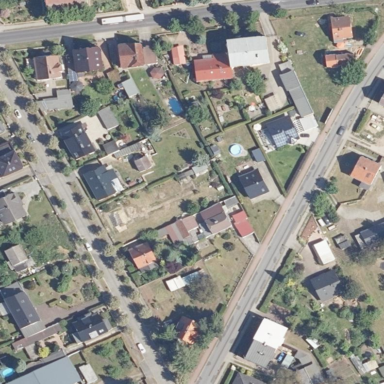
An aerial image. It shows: Residential area.